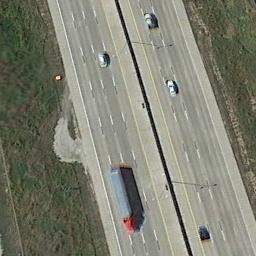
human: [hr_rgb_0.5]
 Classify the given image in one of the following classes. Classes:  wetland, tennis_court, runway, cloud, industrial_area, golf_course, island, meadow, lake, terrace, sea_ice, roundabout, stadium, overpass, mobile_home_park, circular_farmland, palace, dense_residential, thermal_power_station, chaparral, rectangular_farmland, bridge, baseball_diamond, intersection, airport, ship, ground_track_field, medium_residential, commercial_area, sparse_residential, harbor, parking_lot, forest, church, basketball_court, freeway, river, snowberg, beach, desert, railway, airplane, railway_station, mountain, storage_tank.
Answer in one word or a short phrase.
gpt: freeway